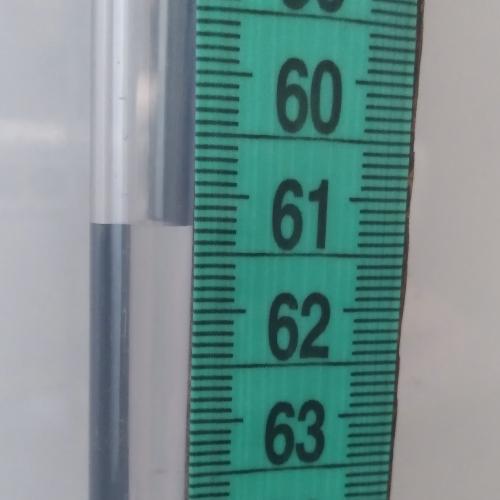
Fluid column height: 61.3 cm